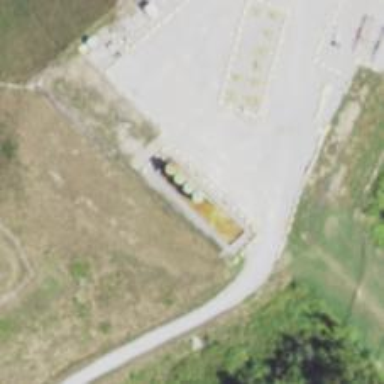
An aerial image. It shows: Storage tank that is man-made.